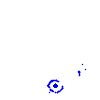
Particle: pion